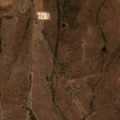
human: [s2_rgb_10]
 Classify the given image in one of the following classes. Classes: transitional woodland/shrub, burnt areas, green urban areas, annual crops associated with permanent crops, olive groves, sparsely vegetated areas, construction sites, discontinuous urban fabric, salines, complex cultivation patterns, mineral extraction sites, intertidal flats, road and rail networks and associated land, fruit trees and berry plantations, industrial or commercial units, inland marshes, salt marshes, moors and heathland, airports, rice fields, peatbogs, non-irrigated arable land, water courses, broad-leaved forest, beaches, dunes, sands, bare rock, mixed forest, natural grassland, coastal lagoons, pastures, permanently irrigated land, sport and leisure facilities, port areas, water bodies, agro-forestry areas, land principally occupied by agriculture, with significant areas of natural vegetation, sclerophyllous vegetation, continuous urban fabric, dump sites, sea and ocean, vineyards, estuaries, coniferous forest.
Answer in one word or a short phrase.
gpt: non-irrigated arable land, olive groves, pastures, annual crops associated with permanent crops, agro-forestry areas